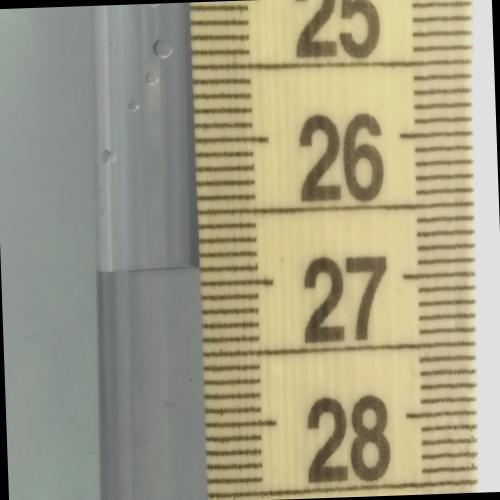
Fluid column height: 26.9 cm